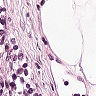
Metastatic tissue present: no